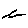
Label: line